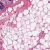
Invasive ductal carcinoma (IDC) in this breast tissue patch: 0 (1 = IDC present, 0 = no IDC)